Aerial crown-view tile of a tropical tree (Barro Colorado Island, Panama), acquired 20240813:
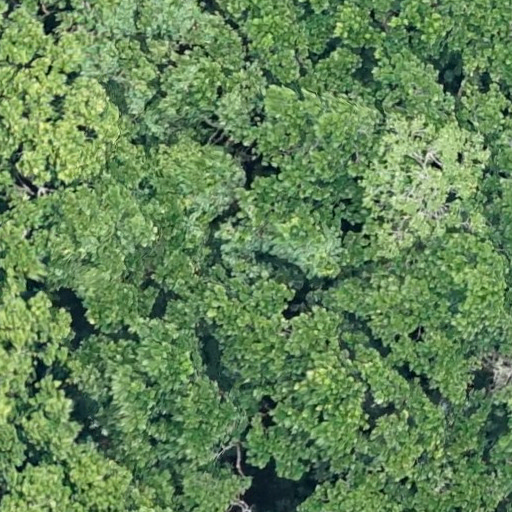
Species: Anacardium excelsum
GBIF accepted scientific name: Anacardium excelsum
Crown area: 1124.923 m²